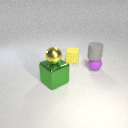
small yellow rubber cube to the left of small purple rubber sphere